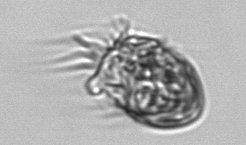
Label: Strombidium_morphotype1